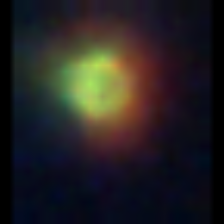
Taxon: NanoPlankton
Group: Other